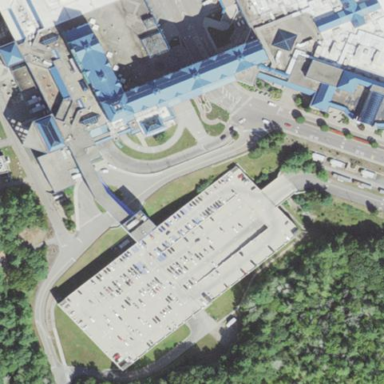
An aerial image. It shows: Multi-storey parking building.